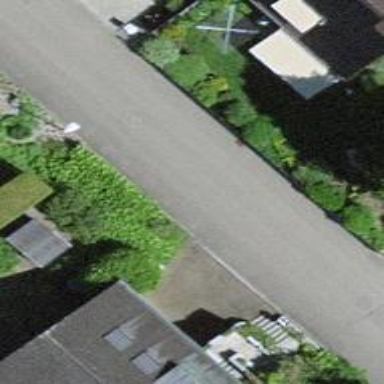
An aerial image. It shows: Paved residential road.